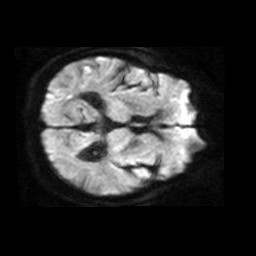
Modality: TRACE
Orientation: axial
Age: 77
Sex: male
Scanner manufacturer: philips
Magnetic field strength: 1.5 T
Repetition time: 4.584 s
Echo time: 0.07949 s